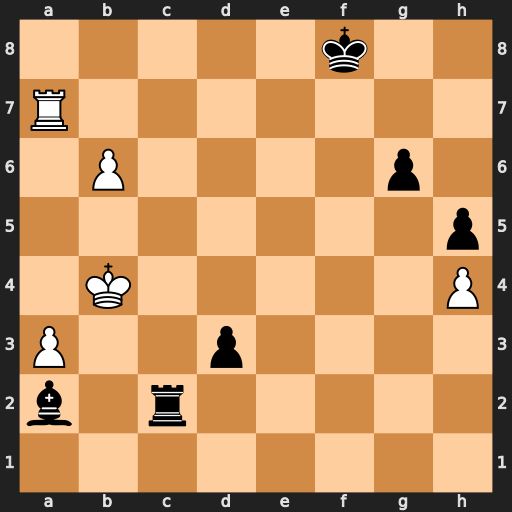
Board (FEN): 5k2/R7/1P4p1/7p/1K5P/P2p4/b1r5/8
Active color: w
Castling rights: -
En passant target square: -
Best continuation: b7 Rb2+ Kc3 Rb3+ Kd2